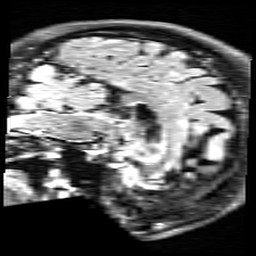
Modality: FLAIR
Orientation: sagittal
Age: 71
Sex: female
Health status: healthy
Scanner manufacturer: siemens
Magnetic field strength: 3 T
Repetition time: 9 s
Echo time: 0.088 s